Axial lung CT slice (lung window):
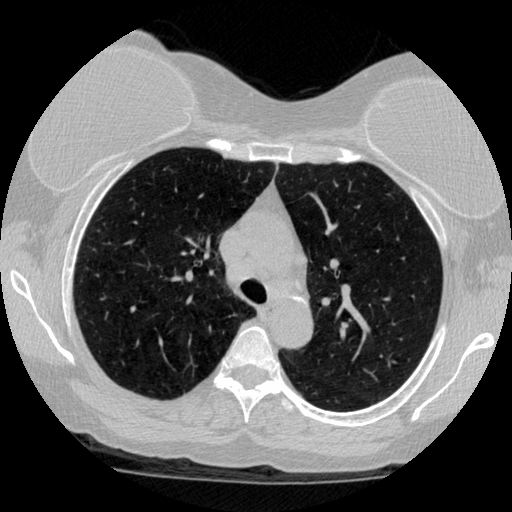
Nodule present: no